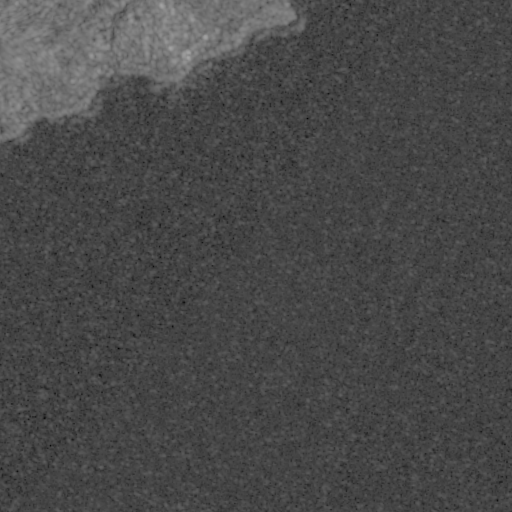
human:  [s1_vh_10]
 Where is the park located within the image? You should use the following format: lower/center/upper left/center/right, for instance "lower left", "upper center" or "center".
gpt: The park is located in the upper left of the image.
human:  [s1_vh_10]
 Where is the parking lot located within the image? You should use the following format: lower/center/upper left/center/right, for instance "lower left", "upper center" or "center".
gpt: The parking lot is located in the upper left of the image.
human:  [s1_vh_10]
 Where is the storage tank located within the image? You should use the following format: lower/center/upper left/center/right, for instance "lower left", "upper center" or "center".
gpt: The storage tank is located in the upper left of the image.
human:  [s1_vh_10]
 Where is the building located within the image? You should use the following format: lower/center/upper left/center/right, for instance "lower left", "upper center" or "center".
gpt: The building is located in the upper left of the image.
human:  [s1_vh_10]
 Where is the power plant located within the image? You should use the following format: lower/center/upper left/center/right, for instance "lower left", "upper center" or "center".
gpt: There is no power plant in the image.

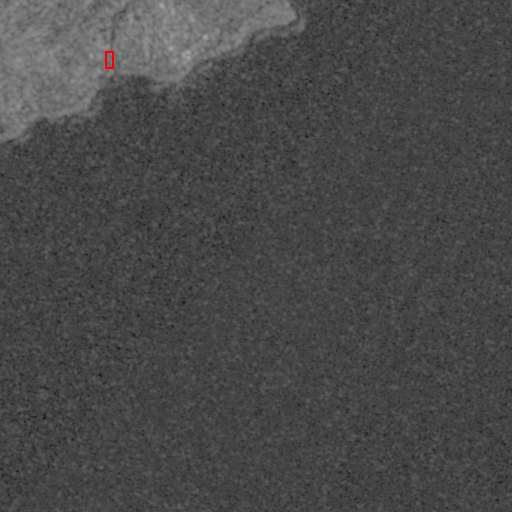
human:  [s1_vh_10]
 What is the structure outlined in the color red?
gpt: The structure outlined in red is a park.
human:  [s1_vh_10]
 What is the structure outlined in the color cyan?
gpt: There is no cyan outline.